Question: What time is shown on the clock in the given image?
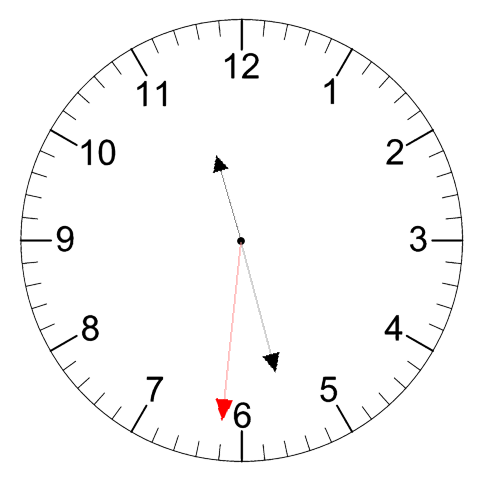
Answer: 11:27:31